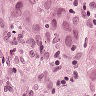
Metastatic tissue present: yes